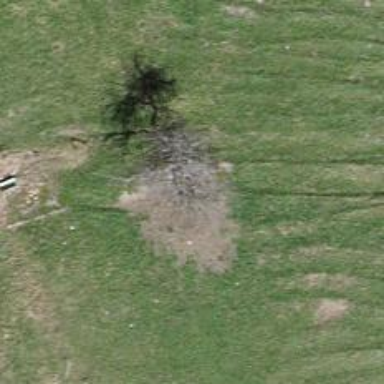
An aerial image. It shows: Single tag "natural: tree."